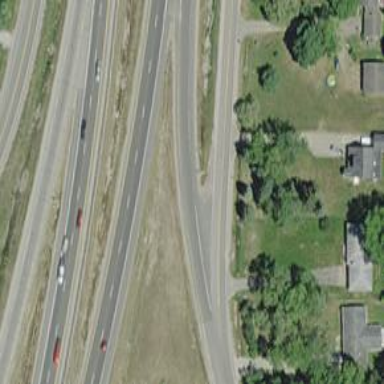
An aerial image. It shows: Asphalt motorway.